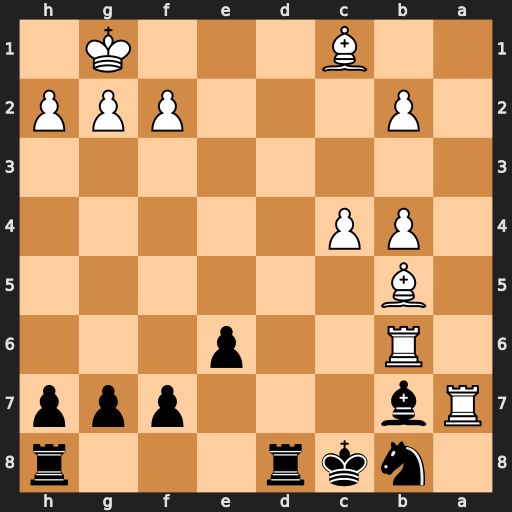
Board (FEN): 1nkr3r/Rb3ppp/1R2p3/1B6/1PP5/8/1P3PPP/2B3K1
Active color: b
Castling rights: -
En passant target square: -
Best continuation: Rd1#